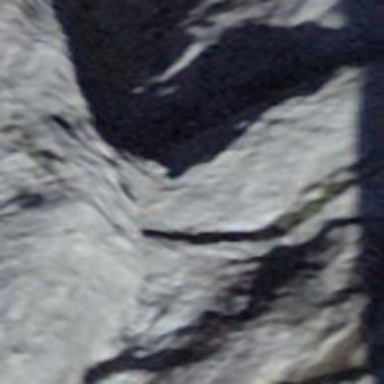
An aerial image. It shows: Natural cliff.